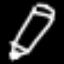
Label: pencil